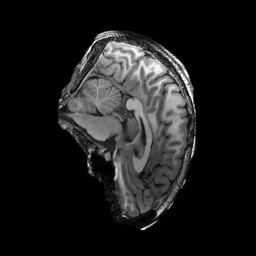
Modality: T1w
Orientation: sagittal
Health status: ill
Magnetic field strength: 3 T